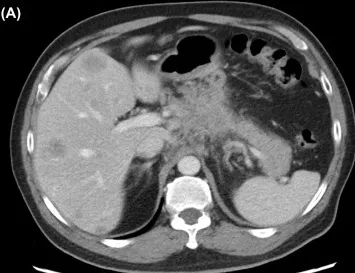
(A) The abdominal computed tomography (CT) scan revealed a 5-cm mass at the pancreatic body with liver metastases at diagnosis.
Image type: radiology (ct)